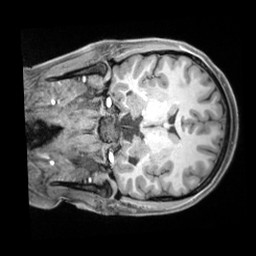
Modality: T1w
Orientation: coronal
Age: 24
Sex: female
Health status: ill
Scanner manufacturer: siemens
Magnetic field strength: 3 T
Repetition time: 2.2 s
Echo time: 0.00218 s